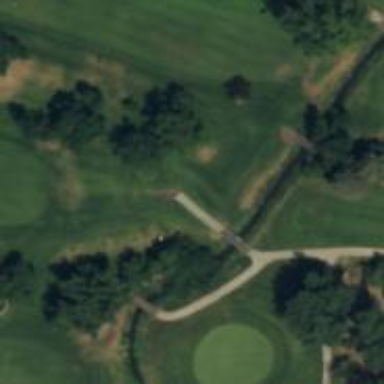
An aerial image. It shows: Path for both roads and golfers.